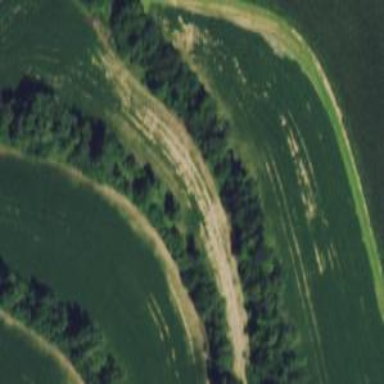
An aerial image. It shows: Row of trees in natural setting.